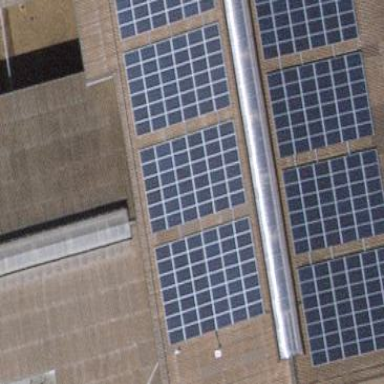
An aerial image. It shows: Solar power generator with photovoltaic panels.